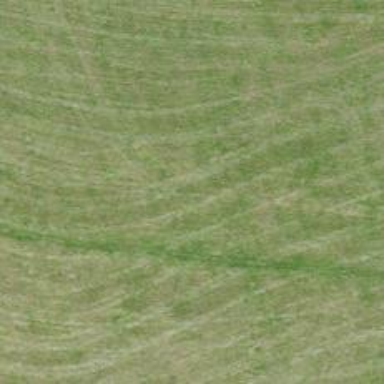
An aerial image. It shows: Grass path for hiking in the backcountry.